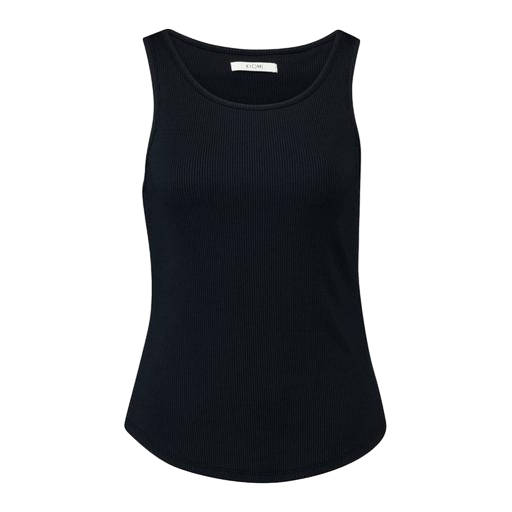
black ribbed tank top, black curved hem tank top, black scoop tank, white background